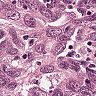
Metastatic tissue present: yes